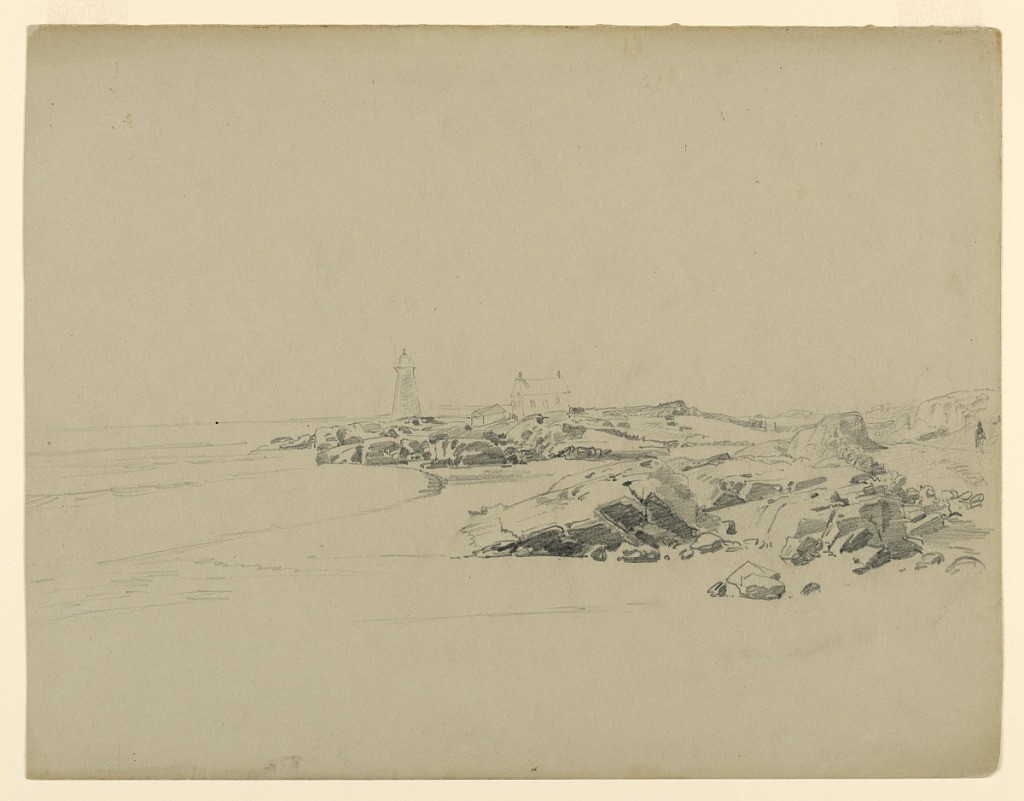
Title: Study of seashore, Point Judith, RI
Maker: William Trost Richards, American, 1833–1905
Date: ca. 1877
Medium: Graphite on paper
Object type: Drawing
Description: Sketch of a rocky coastline with a lighthouse at center.